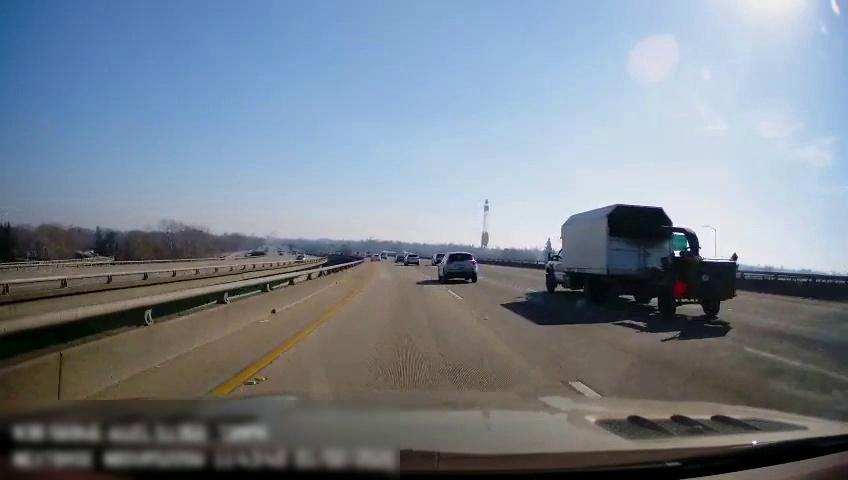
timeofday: Day
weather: Sunny
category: Drivable Space
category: Drivable Space
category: Drivable Space
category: Drivable Space
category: Vehicles | Truck
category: Vehicles | SUV
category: Vehicles | SUV
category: Vehicles | SUV
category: Vehicles | Car
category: Vehicles | SUV
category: Lanes | Current Lane
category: Lanes | Current Lane
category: Lanes | Alternate Lane